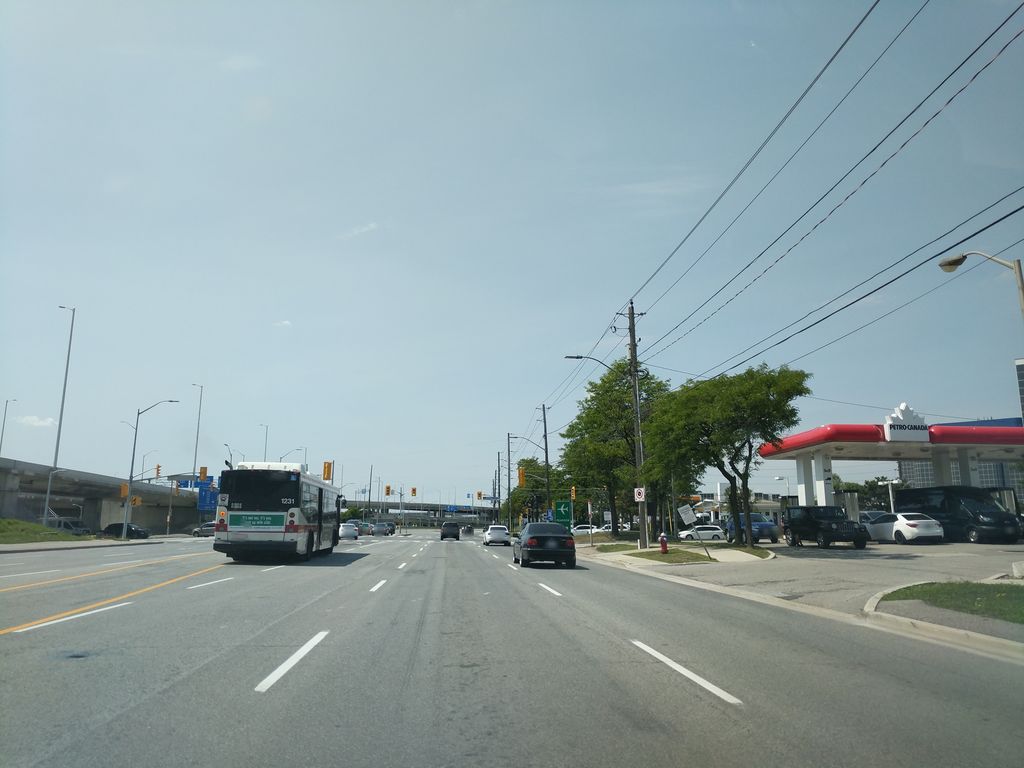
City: toronto